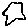
Label: hexagon